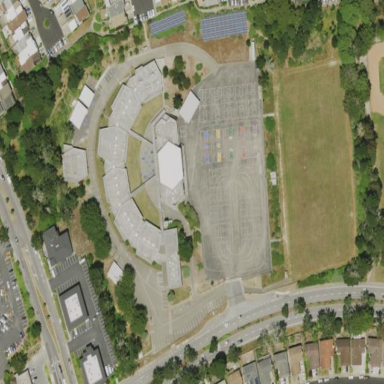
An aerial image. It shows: School.